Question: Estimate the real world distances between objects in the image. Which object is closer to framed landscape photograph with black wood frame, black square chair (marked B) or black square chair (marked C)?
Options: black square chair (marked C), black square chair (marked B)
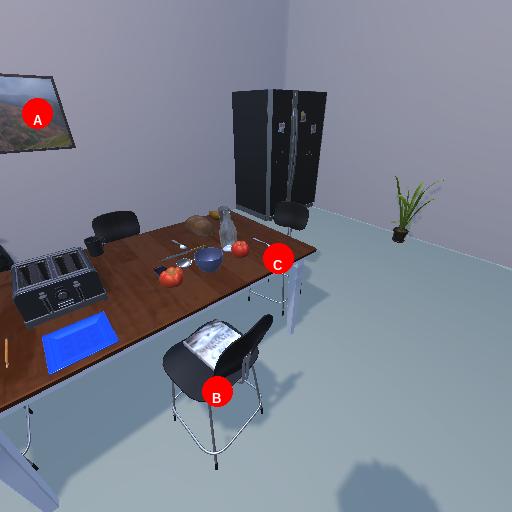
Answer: black square chair (marked C)